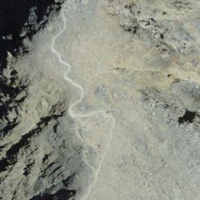
EUNIS habitat code: 48
Species observed at this site:
Ranunculus glacialis